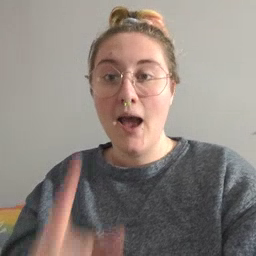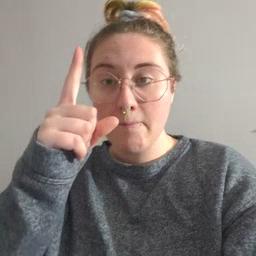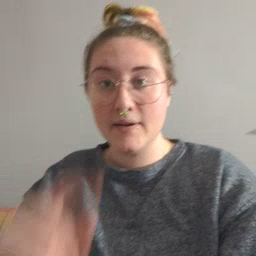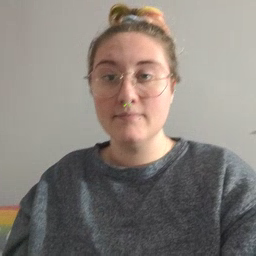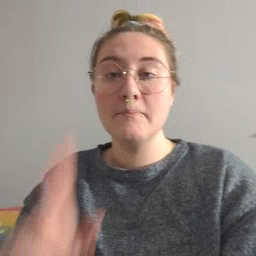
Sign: up